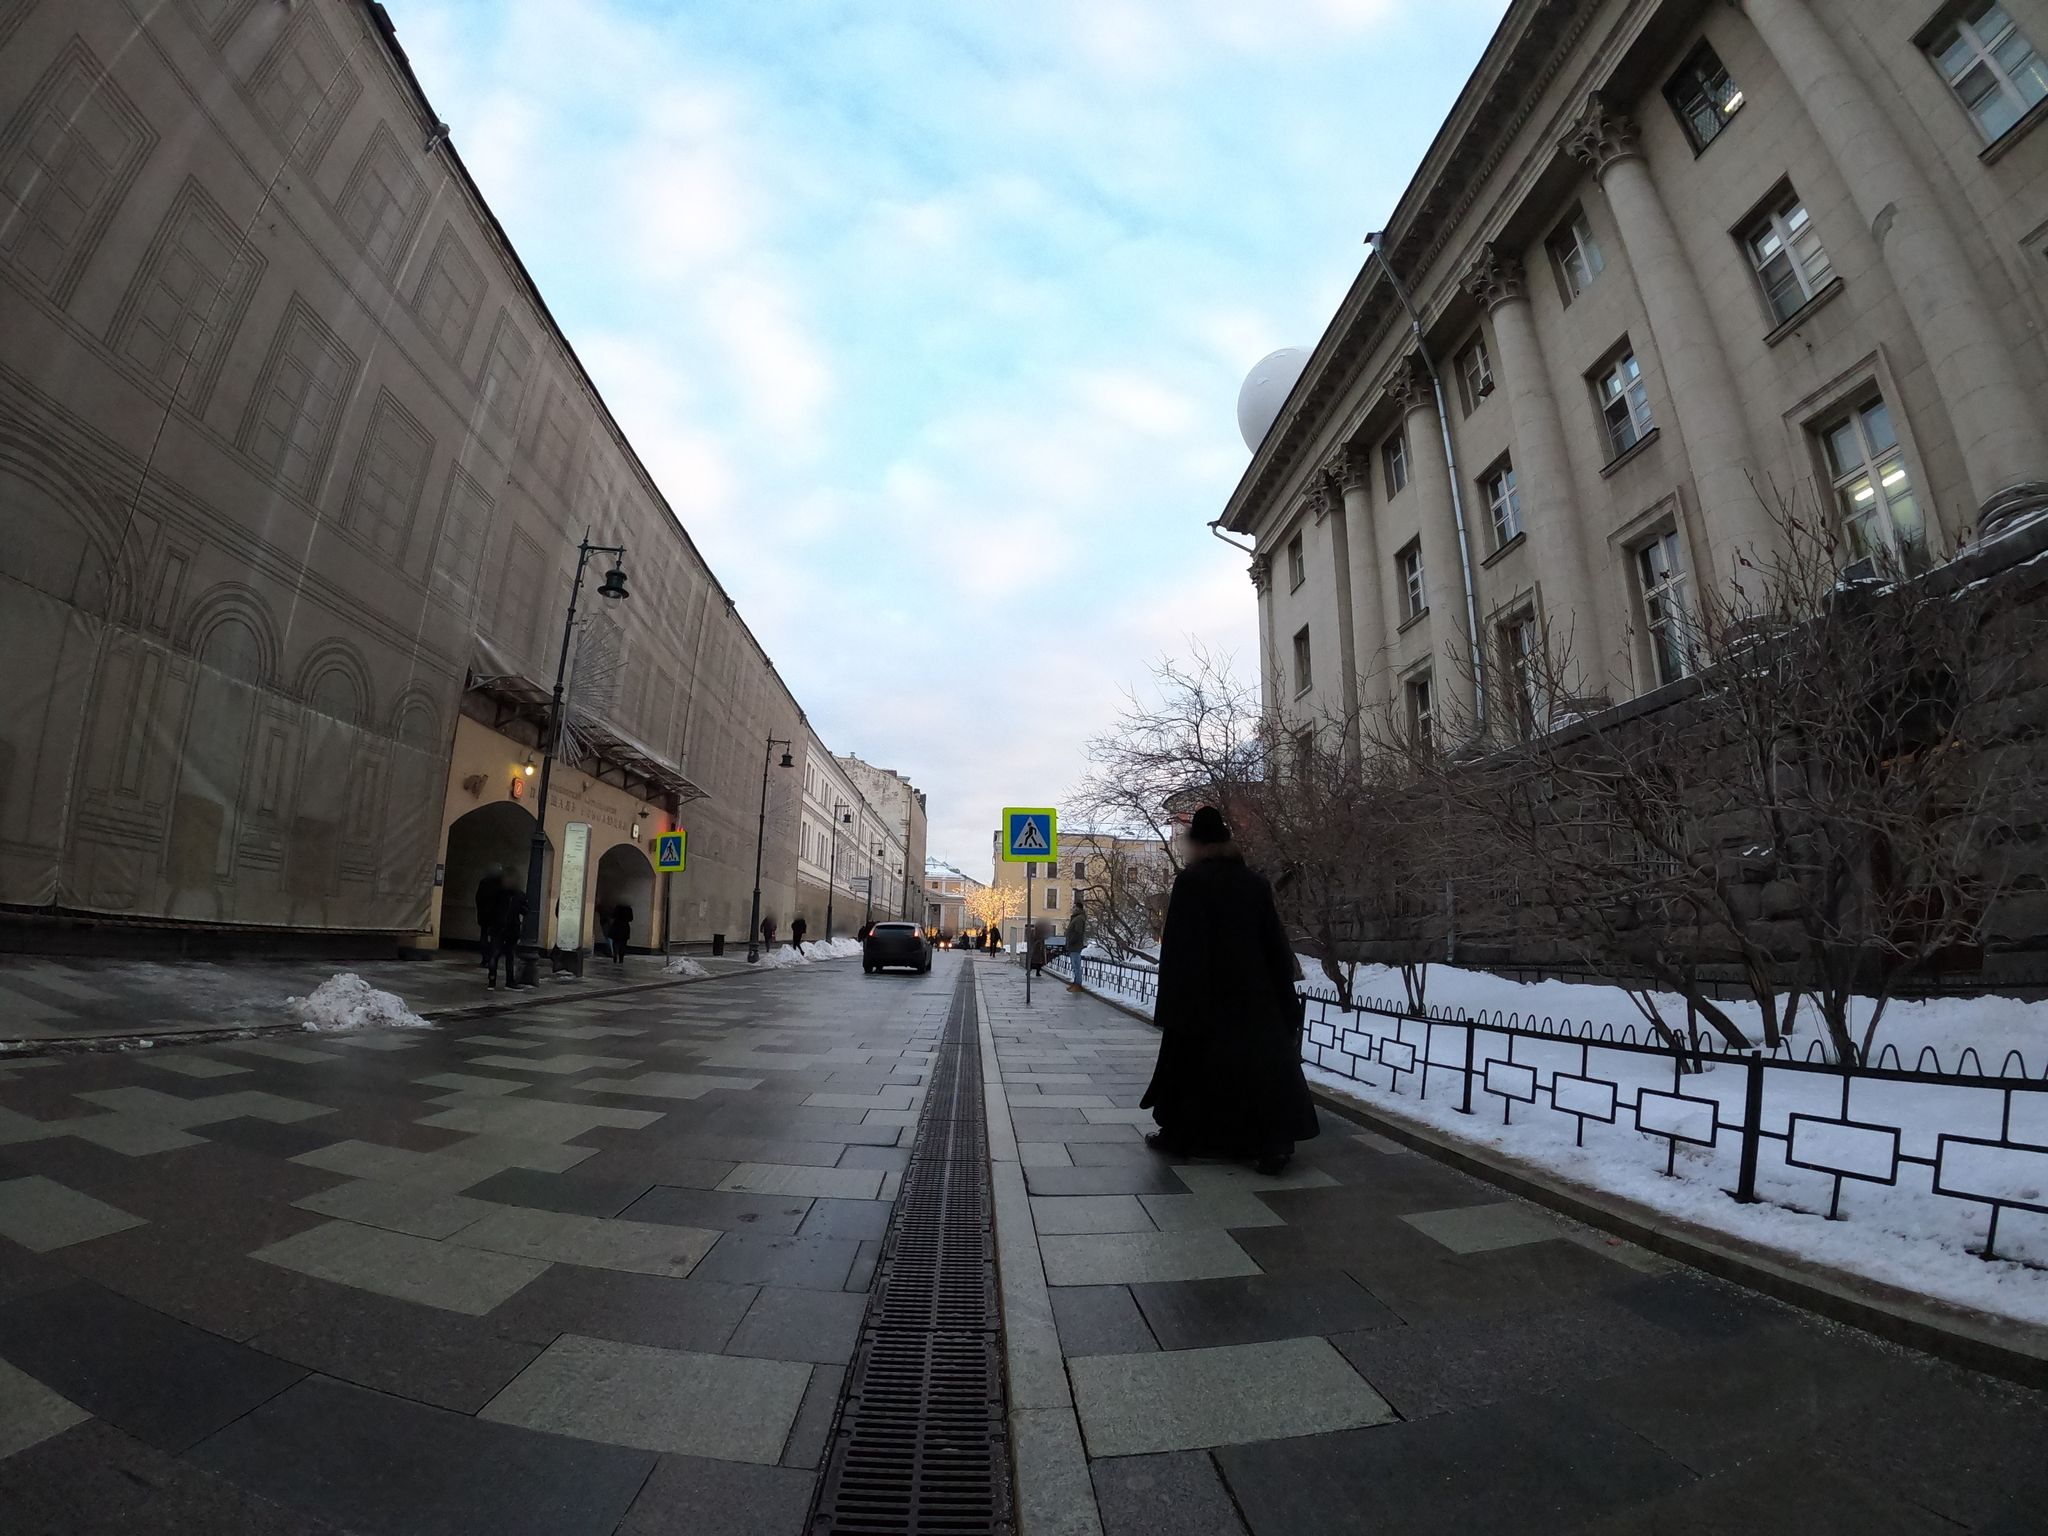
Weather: snowy
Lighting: day
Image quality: good
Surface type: walking surface
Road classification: footway
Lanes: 2
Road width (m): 2.1
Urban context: urban centre
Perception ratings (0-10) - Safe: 4.23, Lively: 8.58, Beautiful: 4.61, Boring: 5.58, Depressing: 1.43, Wealthy: 8.84